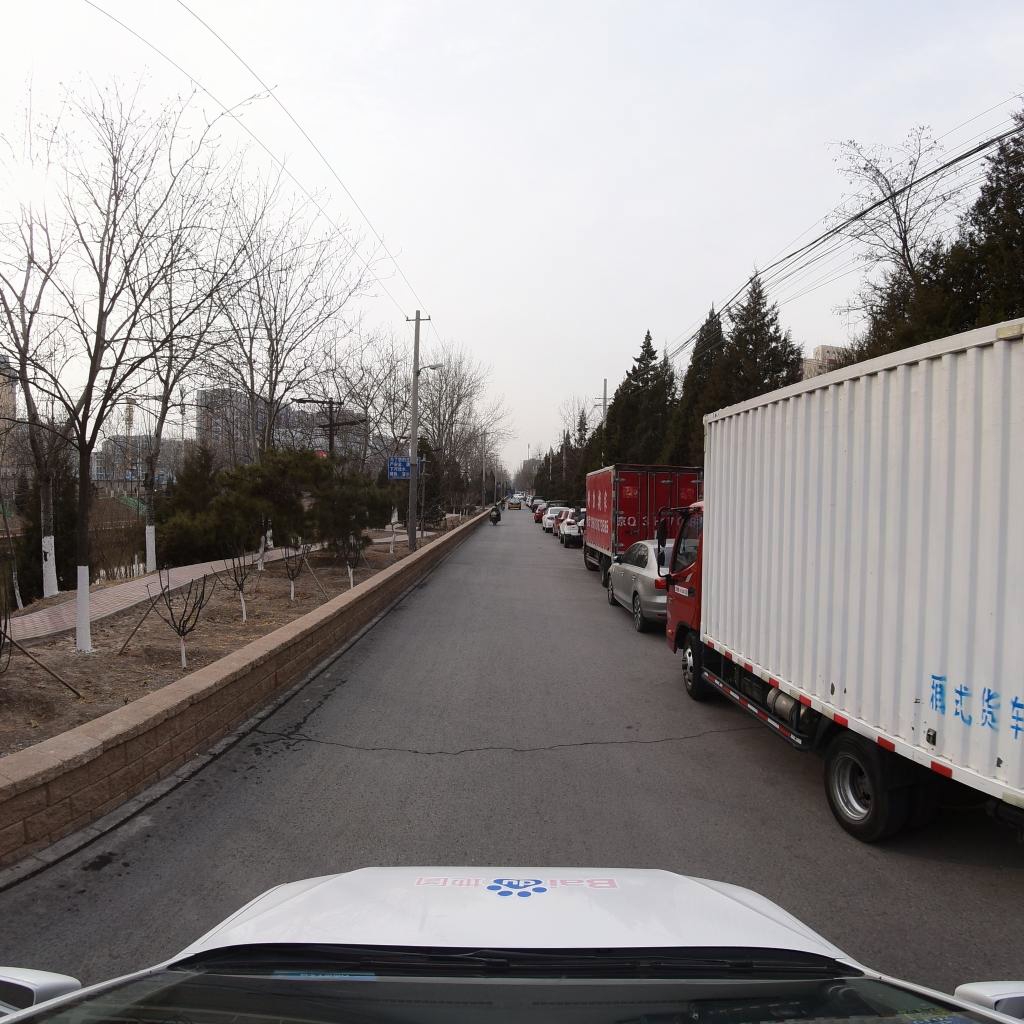
Region: Fengtai
Road damage annotations: transverse crack